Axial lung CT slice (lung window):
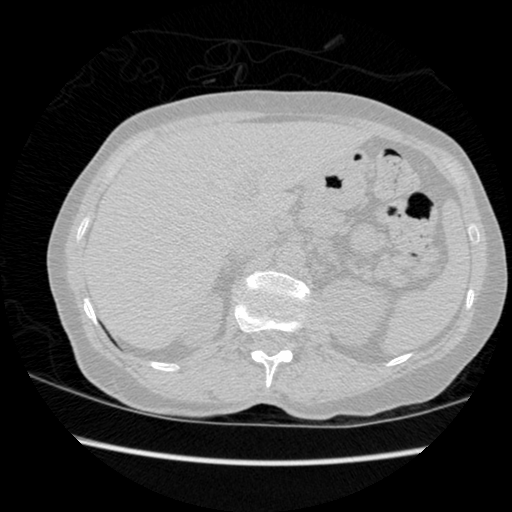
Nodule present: no